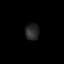
Tissue: skin
Cell type: Epithelial cells
Senescence score: 0.2507
Nuclear area (px): 222
Mean DAPI intensity: 40.802